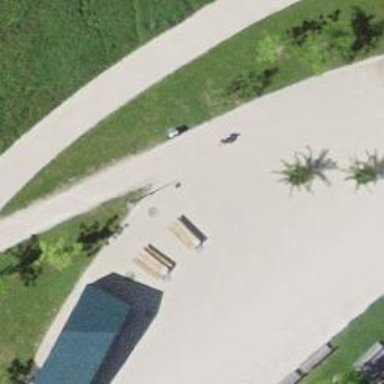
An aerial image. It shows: Picnic table located in leisure land area.